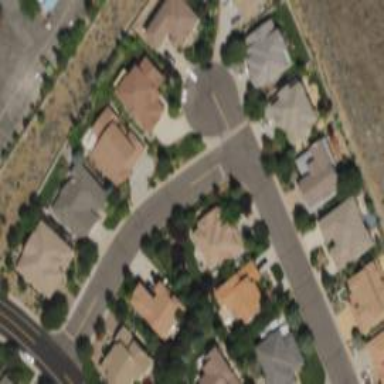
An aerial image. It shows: Residential road with asphalt surface and separate sidewalk.